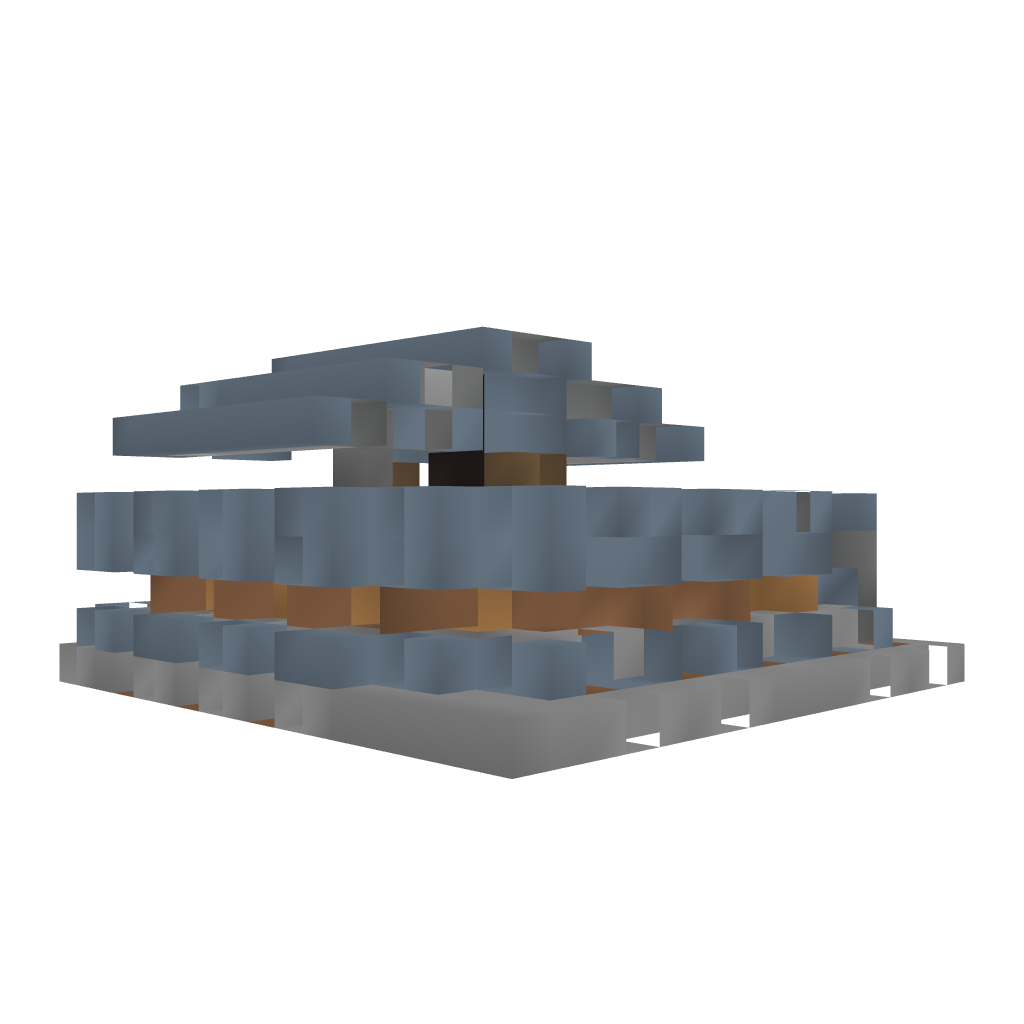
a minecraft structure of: DarkHouse #1